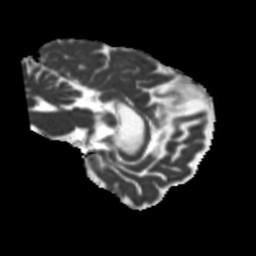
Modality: MD
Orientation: sagittal
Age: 63
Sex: female
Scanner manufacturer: siemens
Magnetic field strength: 3 T
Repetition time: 5.25 s
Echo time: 0.08 s